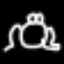
Label: frog